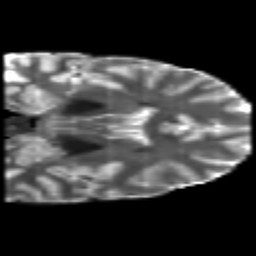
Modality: T2w
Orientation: coronal
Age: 22
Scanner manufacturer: philips
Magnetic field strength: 3 T
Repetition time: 8.6 s
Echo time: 0.127 s